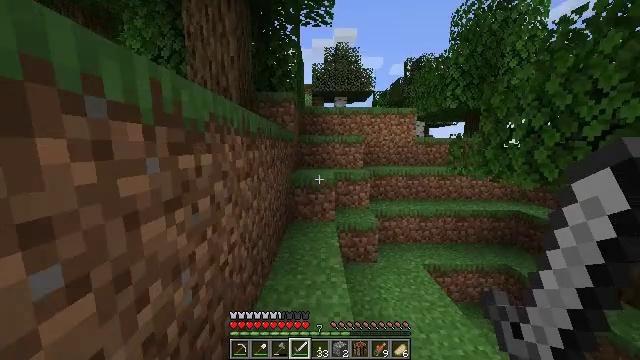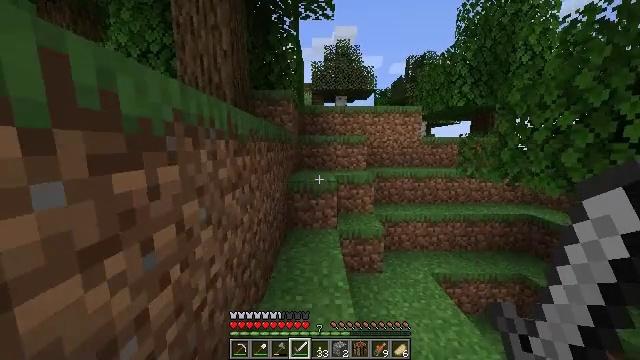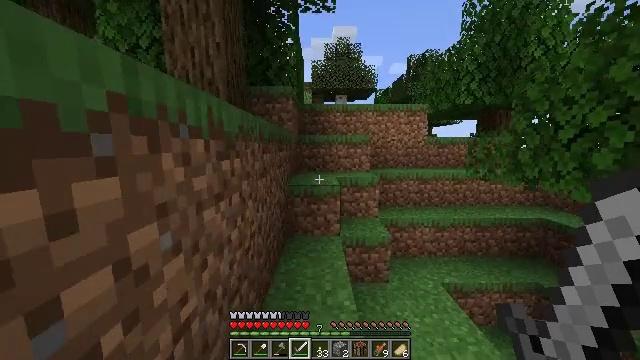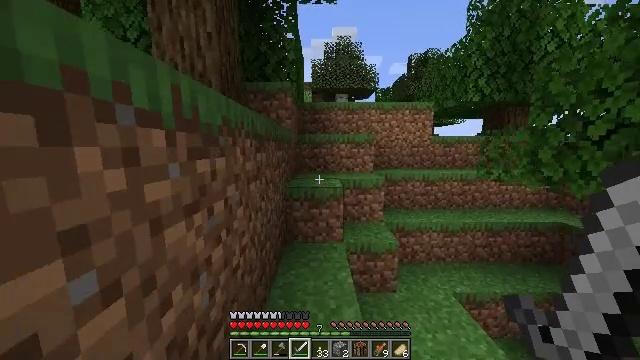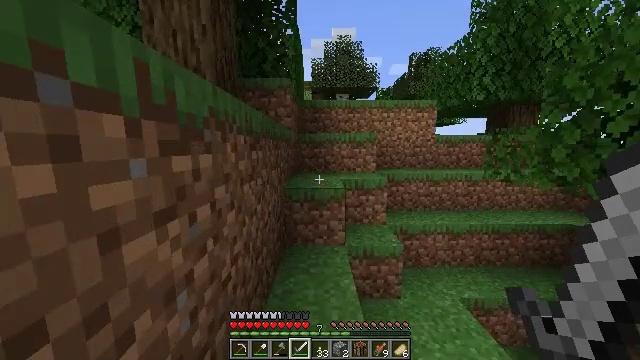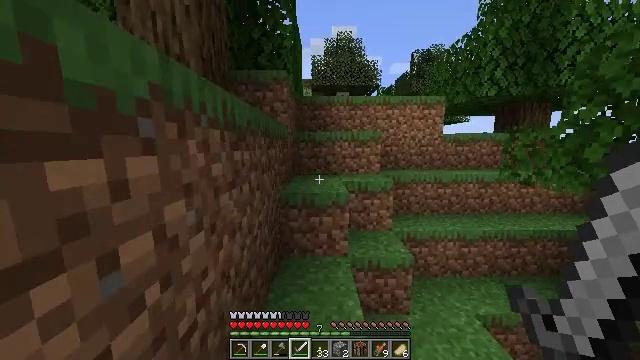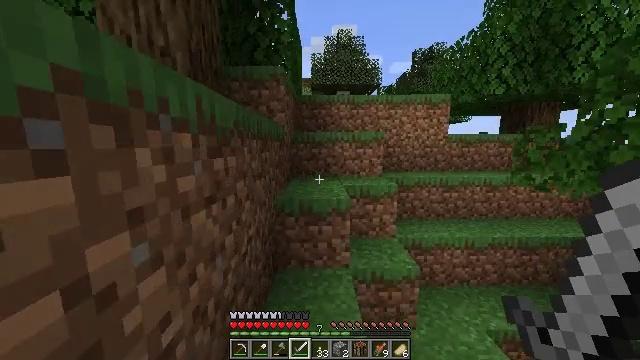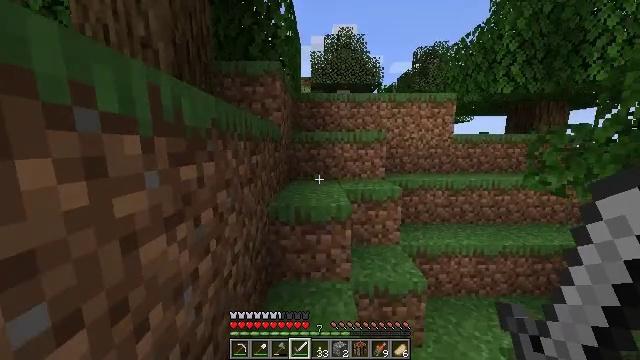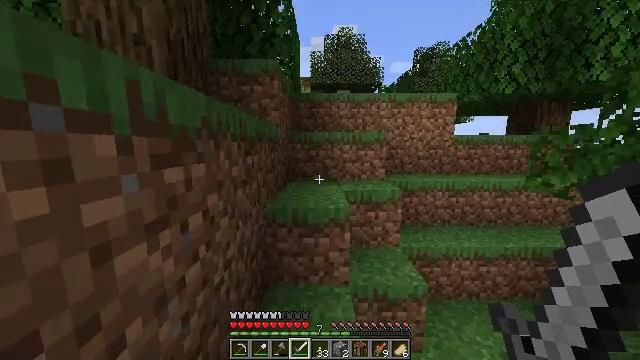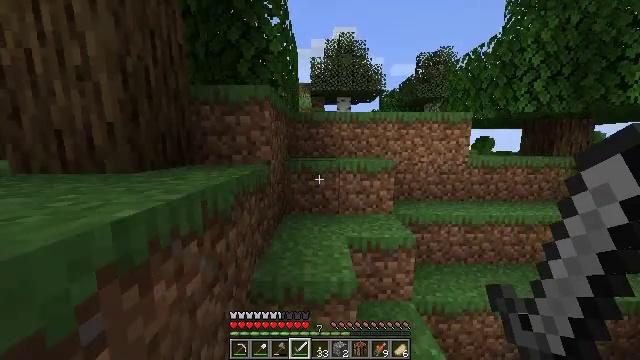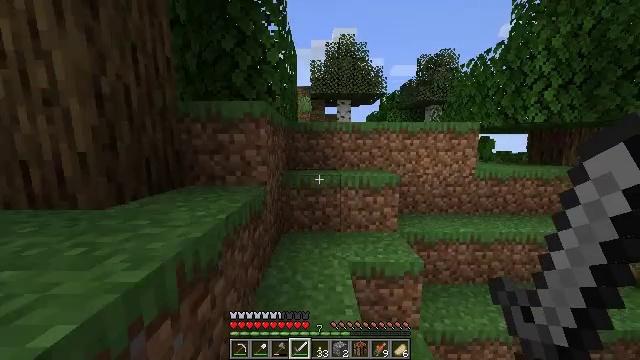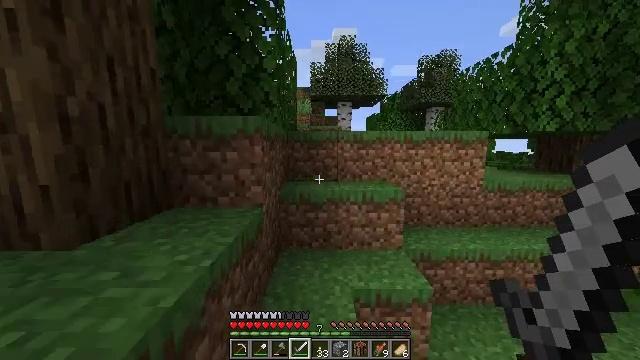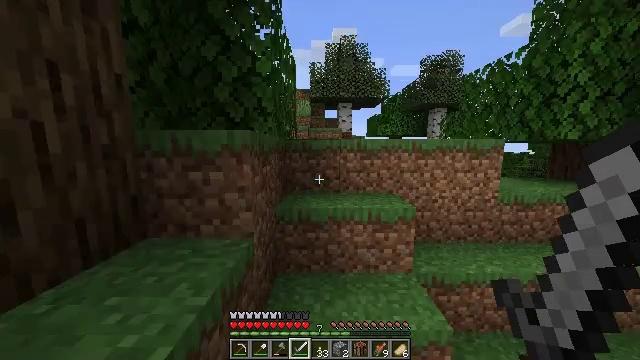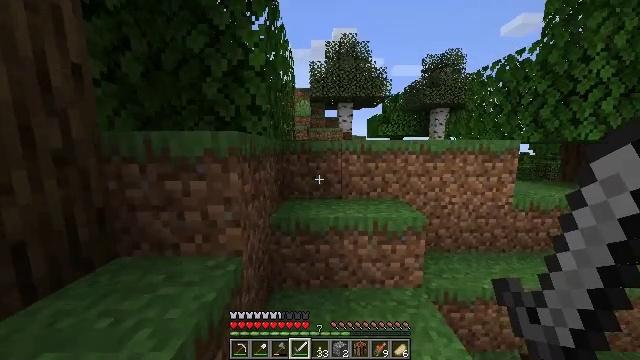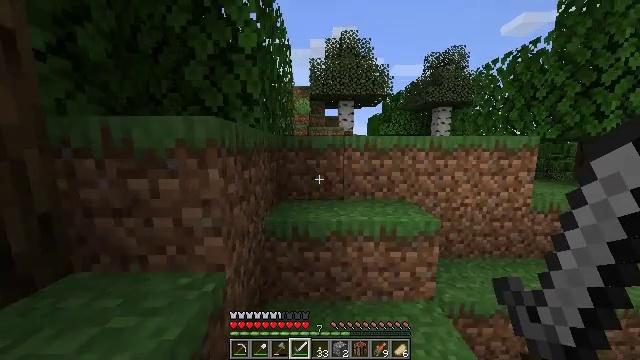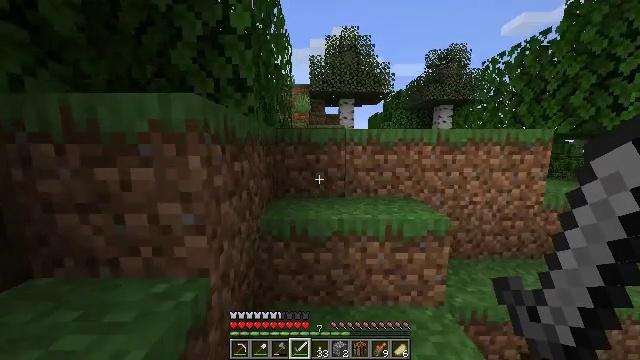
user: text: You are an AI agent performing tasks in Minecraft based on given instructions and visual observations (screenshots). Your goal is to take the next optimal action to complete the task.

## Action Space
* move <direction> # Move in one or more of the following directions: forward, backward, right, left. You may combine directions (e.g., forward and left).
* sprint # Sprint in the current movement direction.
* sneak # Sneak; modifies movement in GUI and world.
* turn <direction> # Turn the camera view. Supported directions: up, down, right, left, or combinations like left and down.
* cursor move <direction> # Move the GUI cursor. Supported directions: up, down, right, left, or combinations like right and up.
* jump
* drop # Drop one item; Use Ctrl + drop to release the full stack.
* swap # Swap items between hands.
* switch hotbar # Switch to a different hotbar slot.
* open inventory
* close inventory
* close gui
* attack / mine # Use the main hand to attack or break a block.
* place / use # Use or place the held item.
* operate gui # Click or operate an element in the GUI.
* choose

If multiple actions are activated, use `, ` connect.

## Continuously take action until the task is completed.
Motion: motion action
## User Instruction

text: Hunt a salmon.
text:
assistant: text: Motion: move forward, sprint
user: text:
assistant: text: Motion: move forward, sprint
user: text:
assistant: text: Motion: move forward, sprint
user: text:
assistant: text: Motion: move forward, sprint
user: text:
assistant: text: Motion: move forward, sprint
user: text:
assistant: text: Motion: move forward, sprint
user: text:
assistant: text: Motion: move forward, sprint
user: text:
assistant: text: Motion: move forward, sprint, jump
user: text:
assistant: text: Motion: move forward, sprint, jump
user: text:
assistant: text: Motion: move forward, sprint, jump
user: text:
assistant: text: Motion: move forward, sprint, jump
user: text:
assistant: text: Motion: move forward, sprint, jump
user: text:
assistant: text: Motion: move forward, sprint, jump
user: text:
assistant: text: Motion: move forward, sprint
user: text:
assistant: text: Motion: move forward, sprint
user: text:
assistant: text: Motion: move forward, sprint
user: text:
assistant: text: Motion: move forward, sprint, jump
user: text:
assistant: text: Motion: move forward, sprint, jump
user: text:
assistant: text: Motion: move forward, sprint, jump
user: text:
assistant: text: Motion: move forward, sprint, jump
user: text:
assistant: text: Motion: move forward, sprint, turn right
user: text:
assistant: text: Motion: move forward, sprint, turn right
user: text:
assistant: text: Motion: move forward, sprint, turn right and down
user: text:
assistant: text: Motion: move forward, sprint, turn right and down
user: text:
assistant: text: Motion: move forward, sprint, turn right and down
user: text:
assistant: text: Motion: move forward, sprint, turn right, jump
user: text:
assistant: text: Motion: move forward, sprint, jump
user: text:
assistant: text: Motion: move forward, sprint, jump
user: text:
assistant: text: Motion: move forward, sprint, jump
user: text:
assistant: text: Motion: move forward, sprint